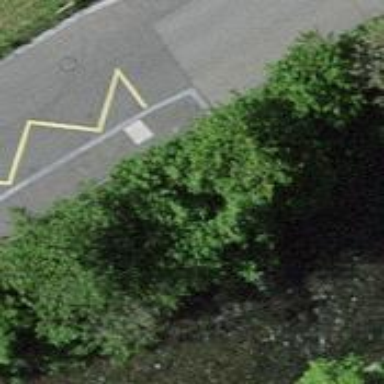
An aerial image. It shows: Bus stop with platform for public transport.